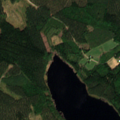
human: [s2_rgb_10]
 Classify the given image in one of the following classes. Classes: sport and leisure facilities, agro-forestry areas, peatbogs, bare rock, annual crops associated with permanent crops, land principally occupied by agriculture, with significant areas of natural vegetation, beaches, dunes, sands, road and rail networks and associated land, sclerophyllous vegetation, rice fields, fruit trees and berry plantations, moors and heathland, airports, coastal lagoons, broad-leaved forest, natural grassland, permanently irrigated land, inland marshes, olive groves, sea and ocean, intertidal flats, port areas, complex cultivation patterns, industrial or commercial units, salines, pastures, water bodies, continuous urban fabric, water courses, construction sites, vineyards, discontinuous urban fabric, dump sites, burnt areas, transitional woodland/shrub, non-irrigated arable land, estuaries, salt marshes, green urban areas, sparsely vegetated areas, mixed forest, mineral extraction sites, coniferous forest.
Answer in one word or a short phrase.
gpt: coniferous forest, mixed forest, transitional woodland/shrub, water bodies